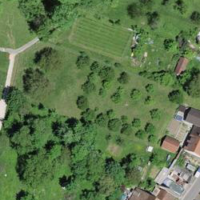
EUNIS habitat code: 55
Species observed at this site:
Pieris napi